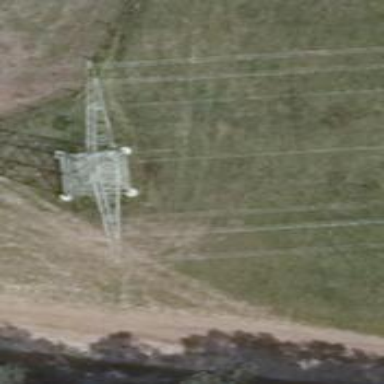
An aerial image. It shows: Towering power structure.